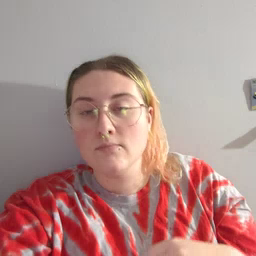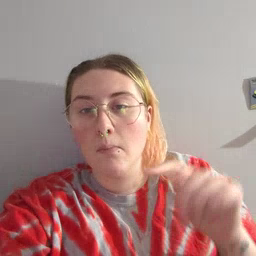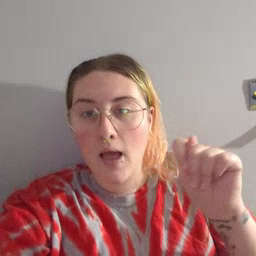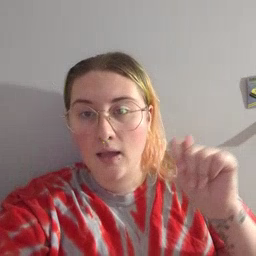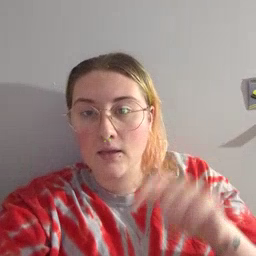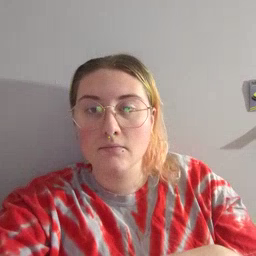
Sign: potty